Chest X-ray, PA view. Patient: 62 years old, sex F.
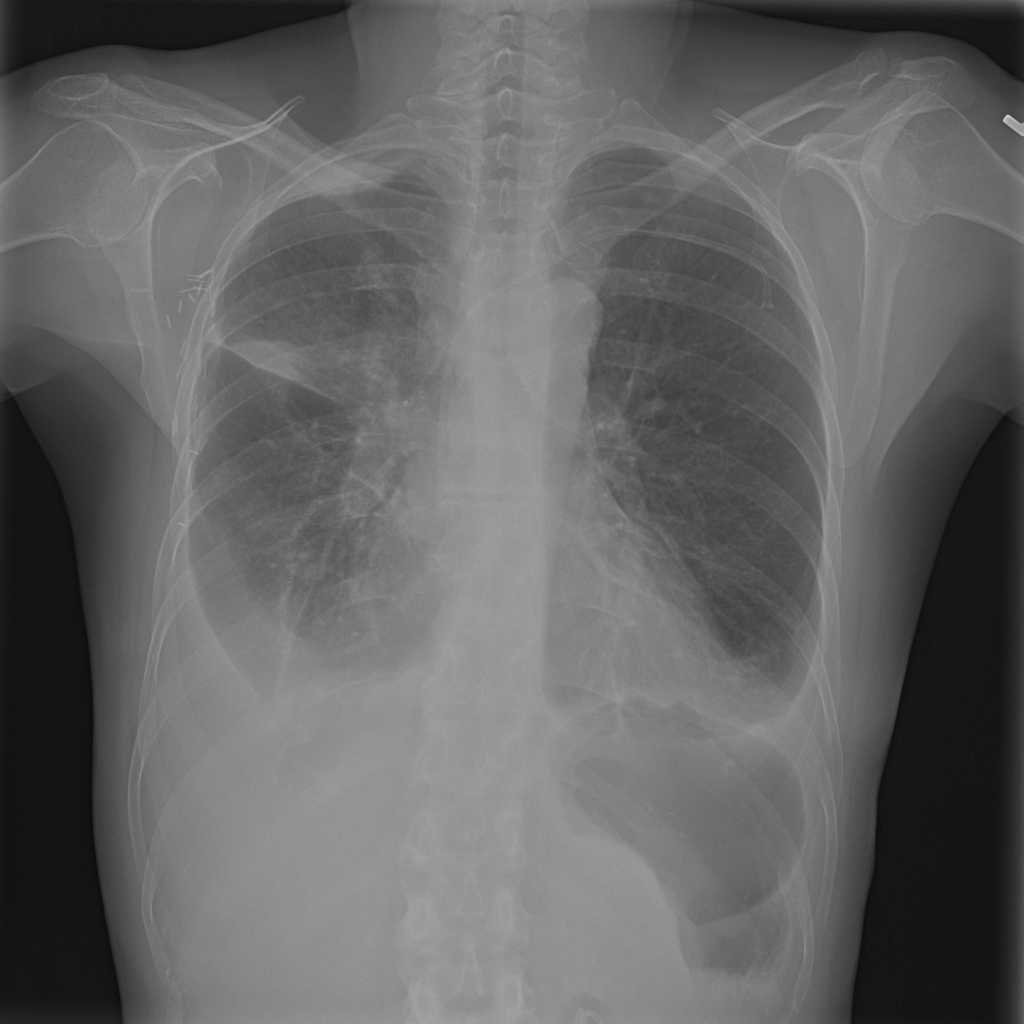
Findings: Effusion